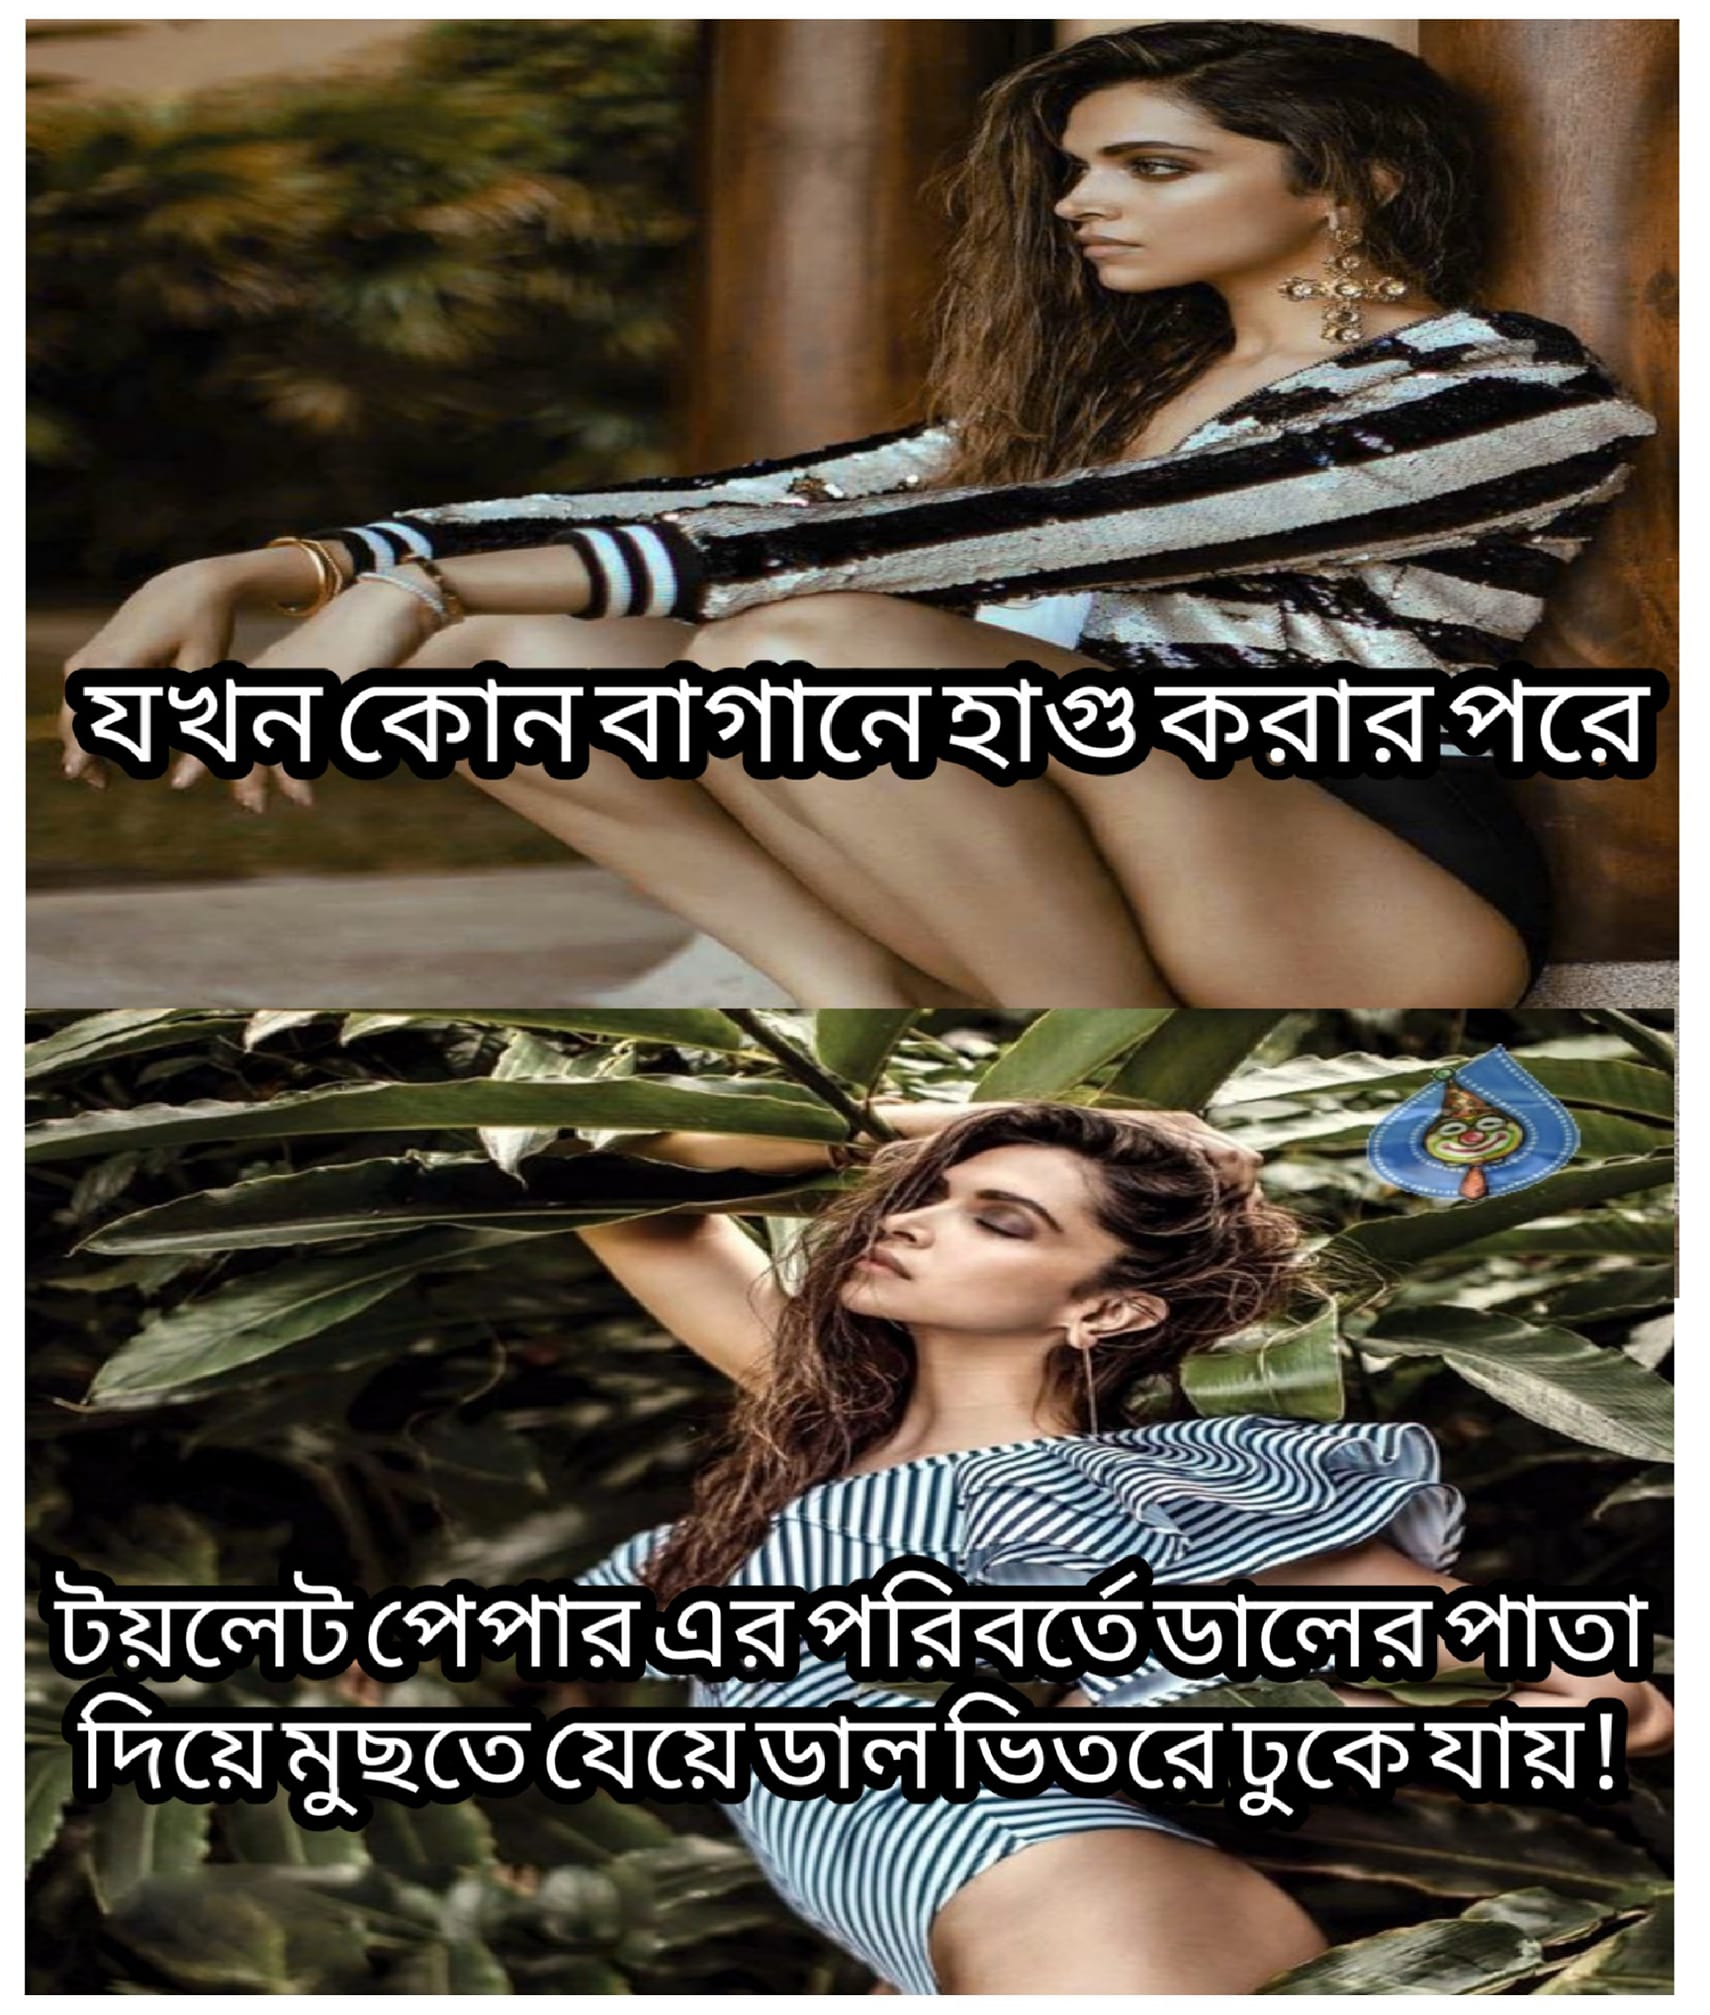
Caption: যখন কোন বাগানে হাগু করার পরে   টয়লেট পেপার এর পরিবর্তে ডালের পাতা দিয়ে মুছতে যেয়ে ডাল ভিতরে ঢুকে যায় !
Label: hate